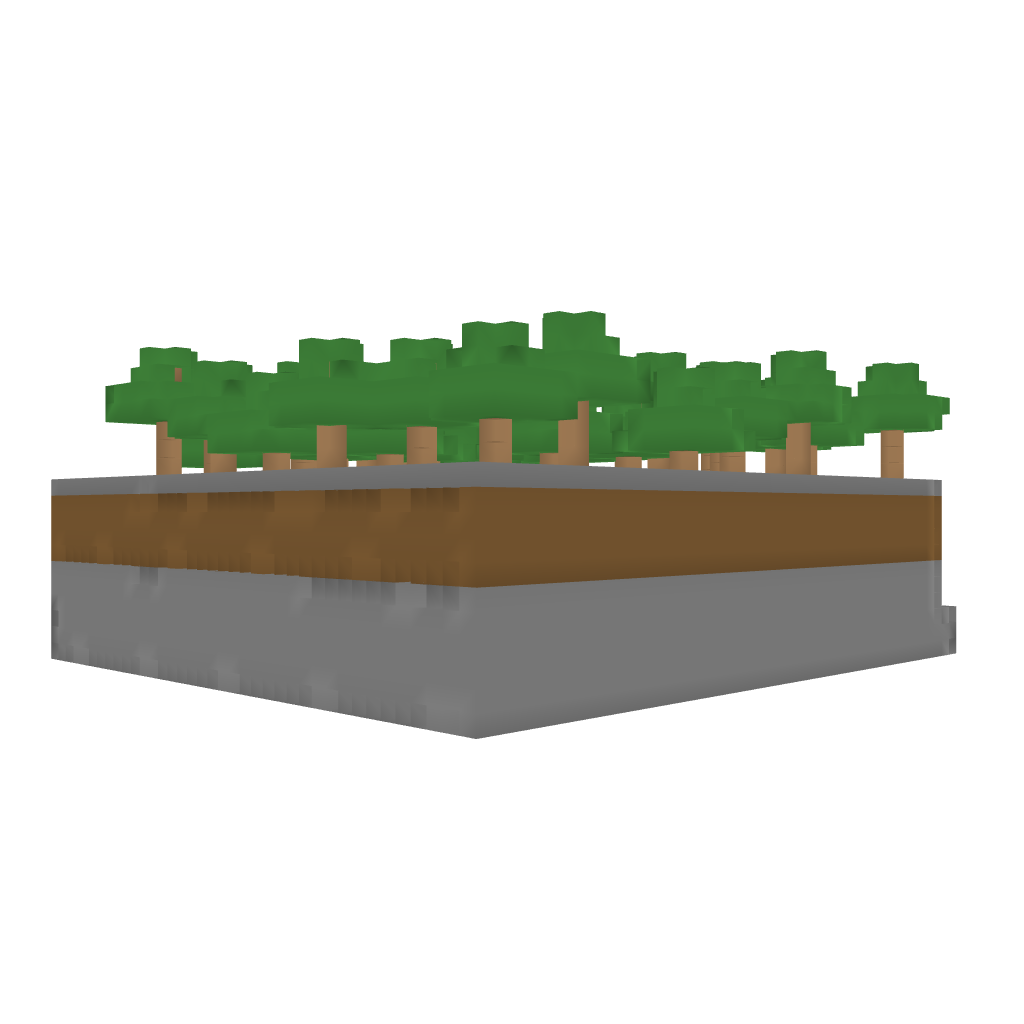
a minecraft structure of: Secret Base entrance bad low quality a lot of earth